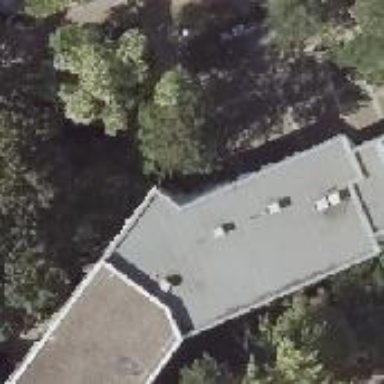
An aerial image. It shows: Part of building.